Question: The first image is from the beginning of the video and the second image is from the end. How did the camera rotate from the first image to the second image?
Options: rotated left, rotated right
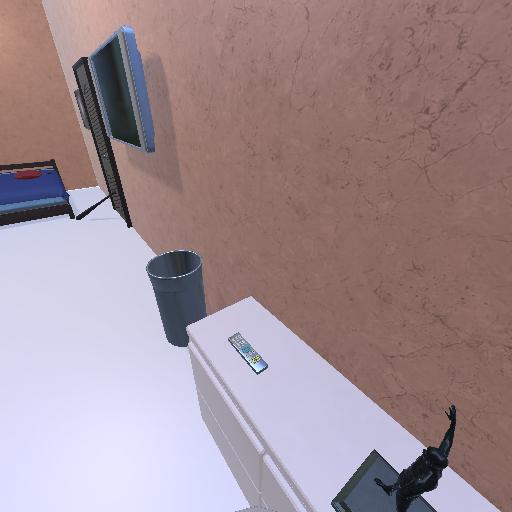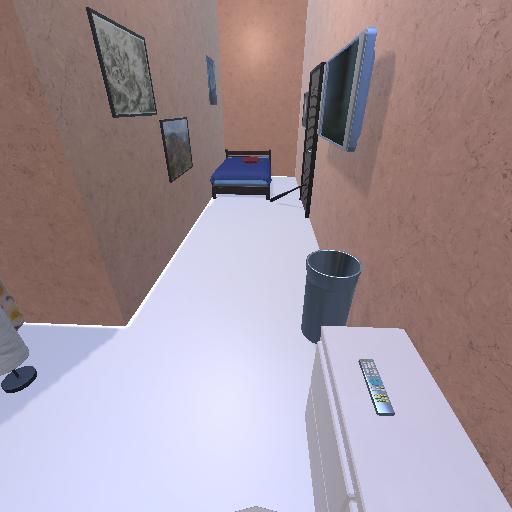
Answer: rotated left